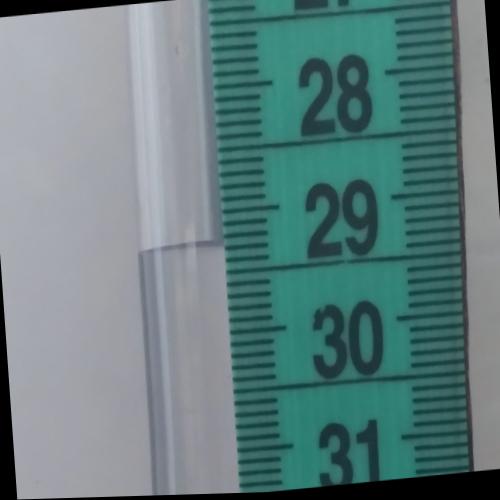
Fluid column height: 29.3 cm